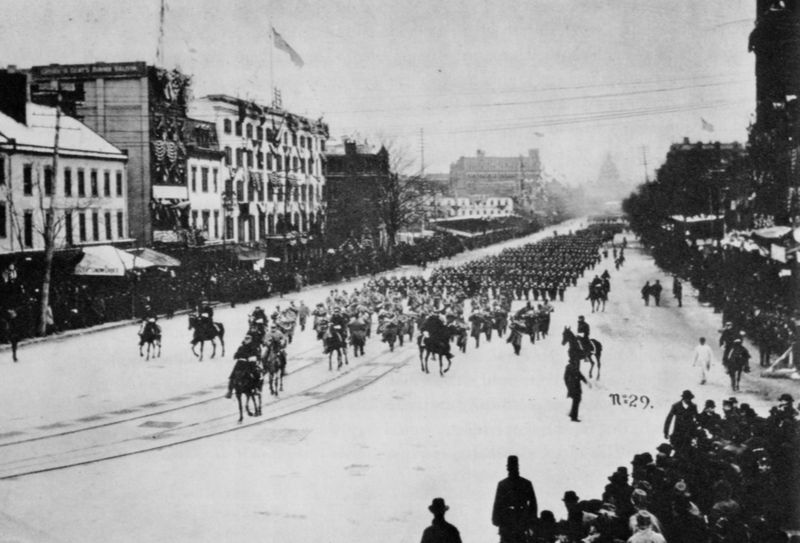
Titel: Grover Cleveland's Eröffnungsparade
Künstler: Mathew B. Brady
Schlagwörter: himmel, weiß, bäume, menschen, stadt, fenster, männer, schwarz, strasse, gebäude, haus, schnee, menge, bild, häuser, kalt, front, pferd, pferde, reiter, fahnen, fassaden, perspektive, zuschauer, fahne, mast, russland, nebel, herbst, winter, amerika, krieg, soldaten, foto, fotografie, berlin, kälte, trostlos, militär, polizei, polizist, revolution, schwarzweiß, uniformen, menschenmenge, armee, heer, marsch, photo, kavallerie, baldachin, umzug, schienen, flaggen, usa, parade, draht, marschieren, nummer, aufzug, infanterie, boulevard, strassenbahn, formation, weltkrieg, leitung, menschenmassen, truppen, aufmarsch, strase, militärparade, new york, november, oto, fotot, lande, capitol, 19. jahrhundert, 29, millitär, independence day, 11:29, n:29, breite straße, mschenmenge, achrparade